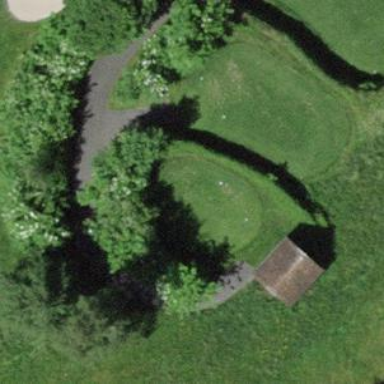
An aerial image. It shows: Golf tee.